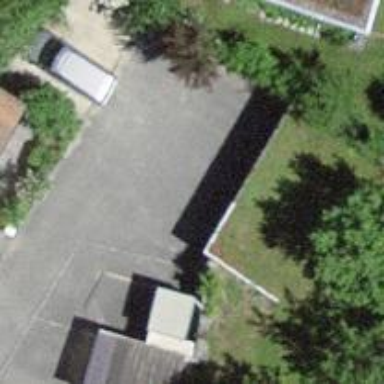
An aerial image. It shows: Parking entrance.